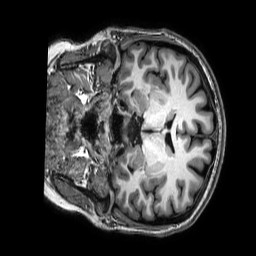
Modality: T1w
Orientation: coronal
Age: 30
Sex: female
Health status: healthy
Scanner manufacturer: philips
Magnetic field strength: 3 T
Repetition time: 0.009 s
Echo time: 0.003996 s